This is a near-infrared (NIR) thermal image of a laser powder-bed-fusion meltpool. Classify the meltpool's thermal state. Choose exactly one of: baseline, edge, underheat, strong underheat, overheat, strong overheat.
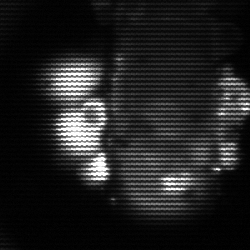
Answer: strong underheat